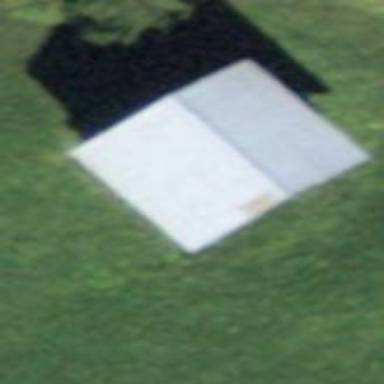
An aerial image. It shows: Barn.